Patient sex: F
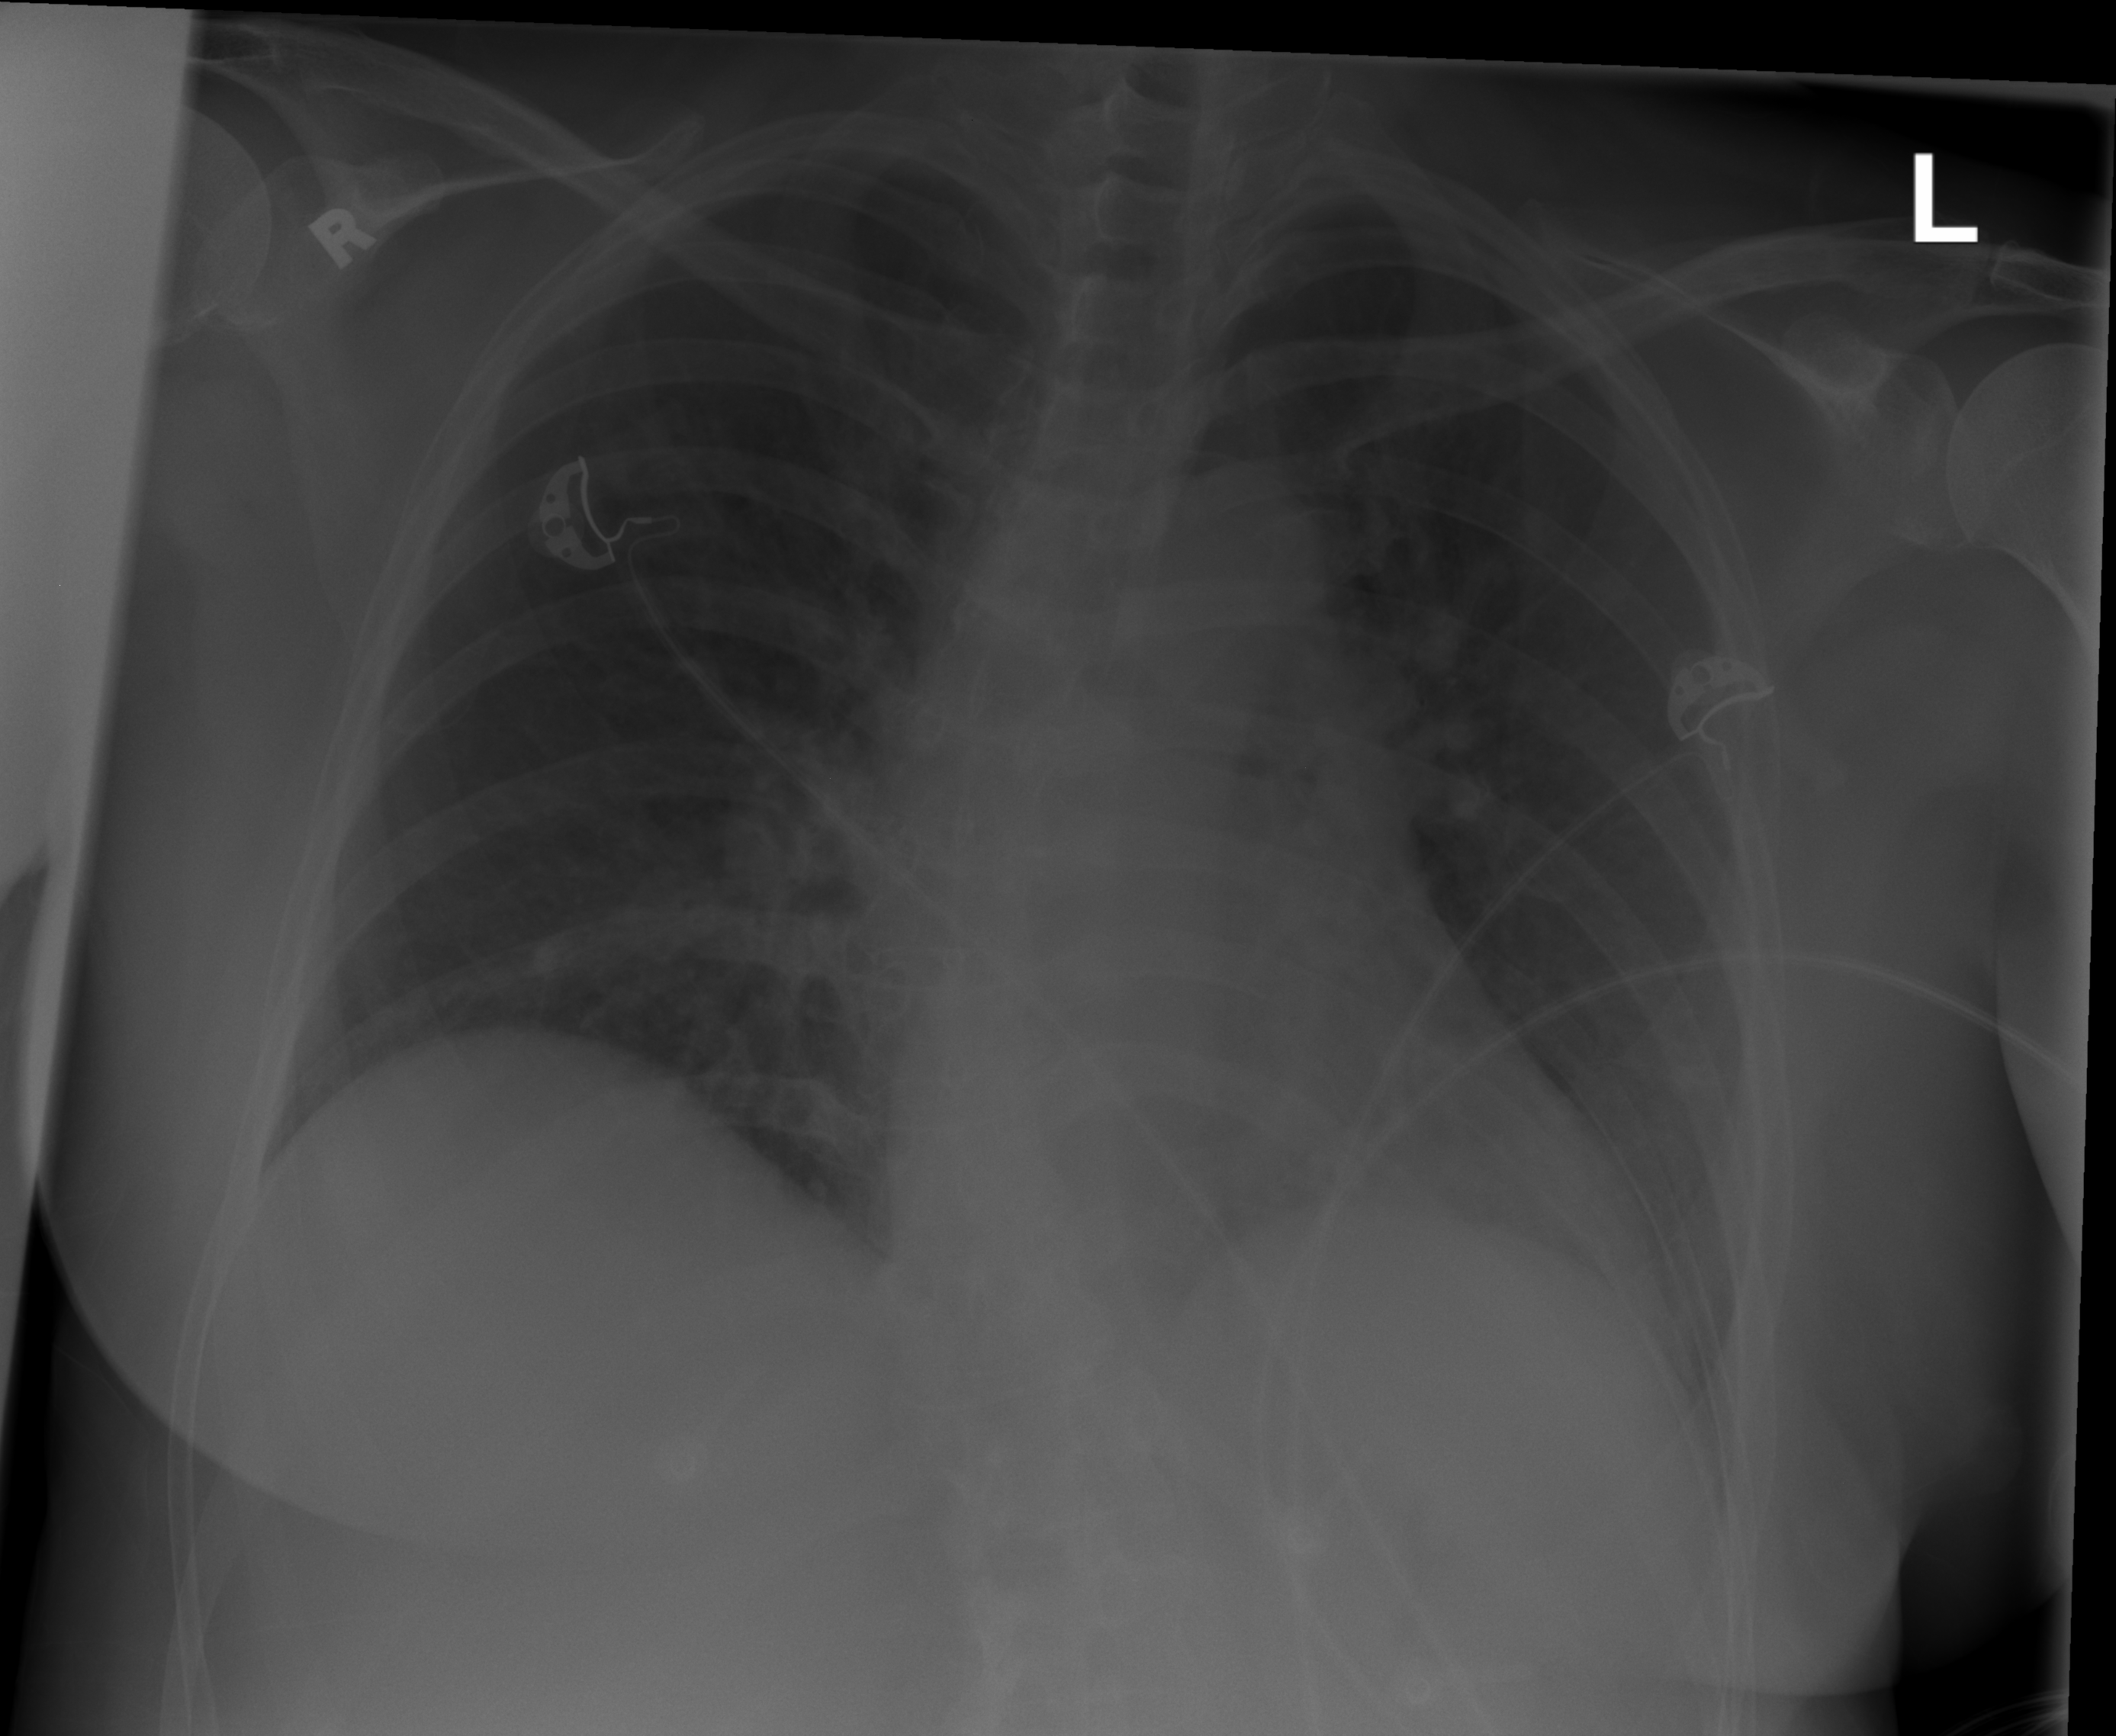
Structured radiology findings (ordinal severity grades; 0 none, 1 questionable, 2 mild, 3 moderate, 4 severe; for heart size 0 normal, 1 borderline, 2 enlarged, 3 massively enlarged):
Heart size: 2
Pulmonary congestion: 2
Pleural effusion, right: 0
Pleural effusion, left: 0
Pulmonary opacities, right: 0
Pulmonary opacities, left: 0
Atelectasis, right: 0
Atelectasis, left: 0